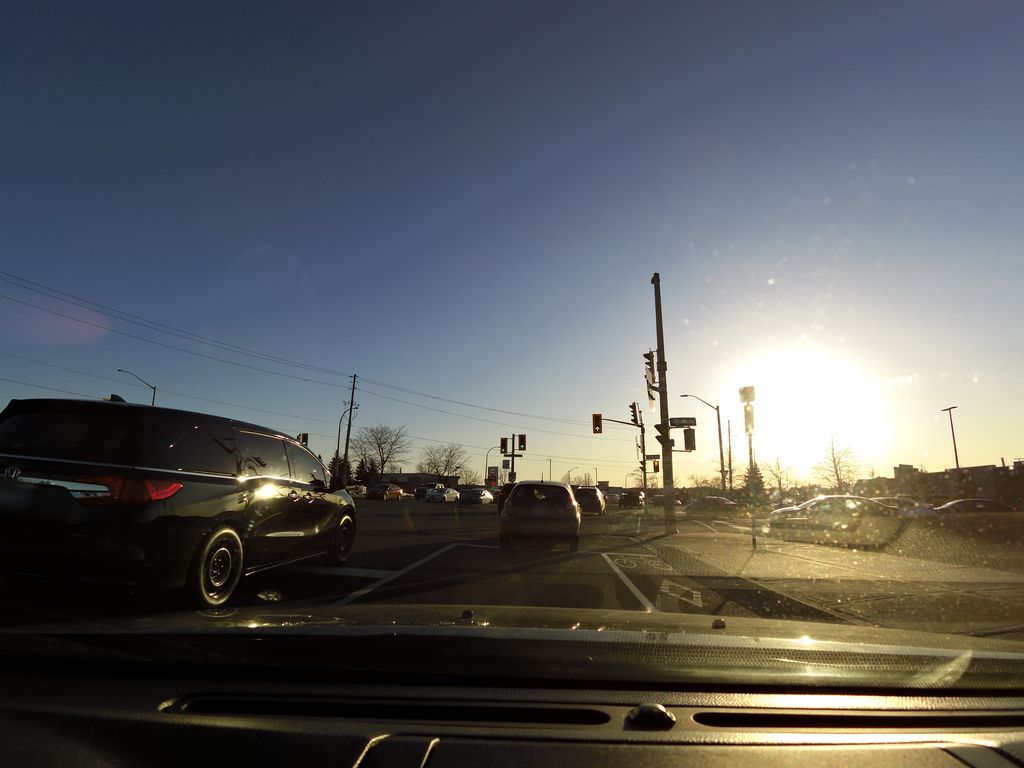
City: hamilton